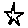
Label: star